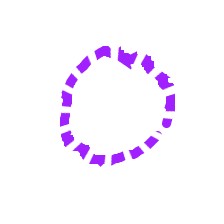
Shape: circle